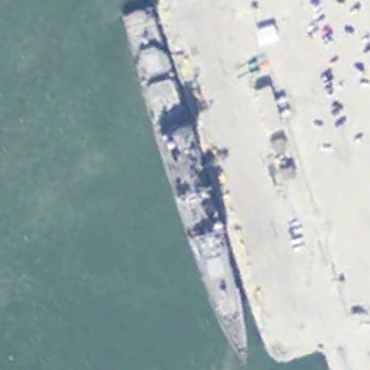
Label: cruiser